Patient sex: M
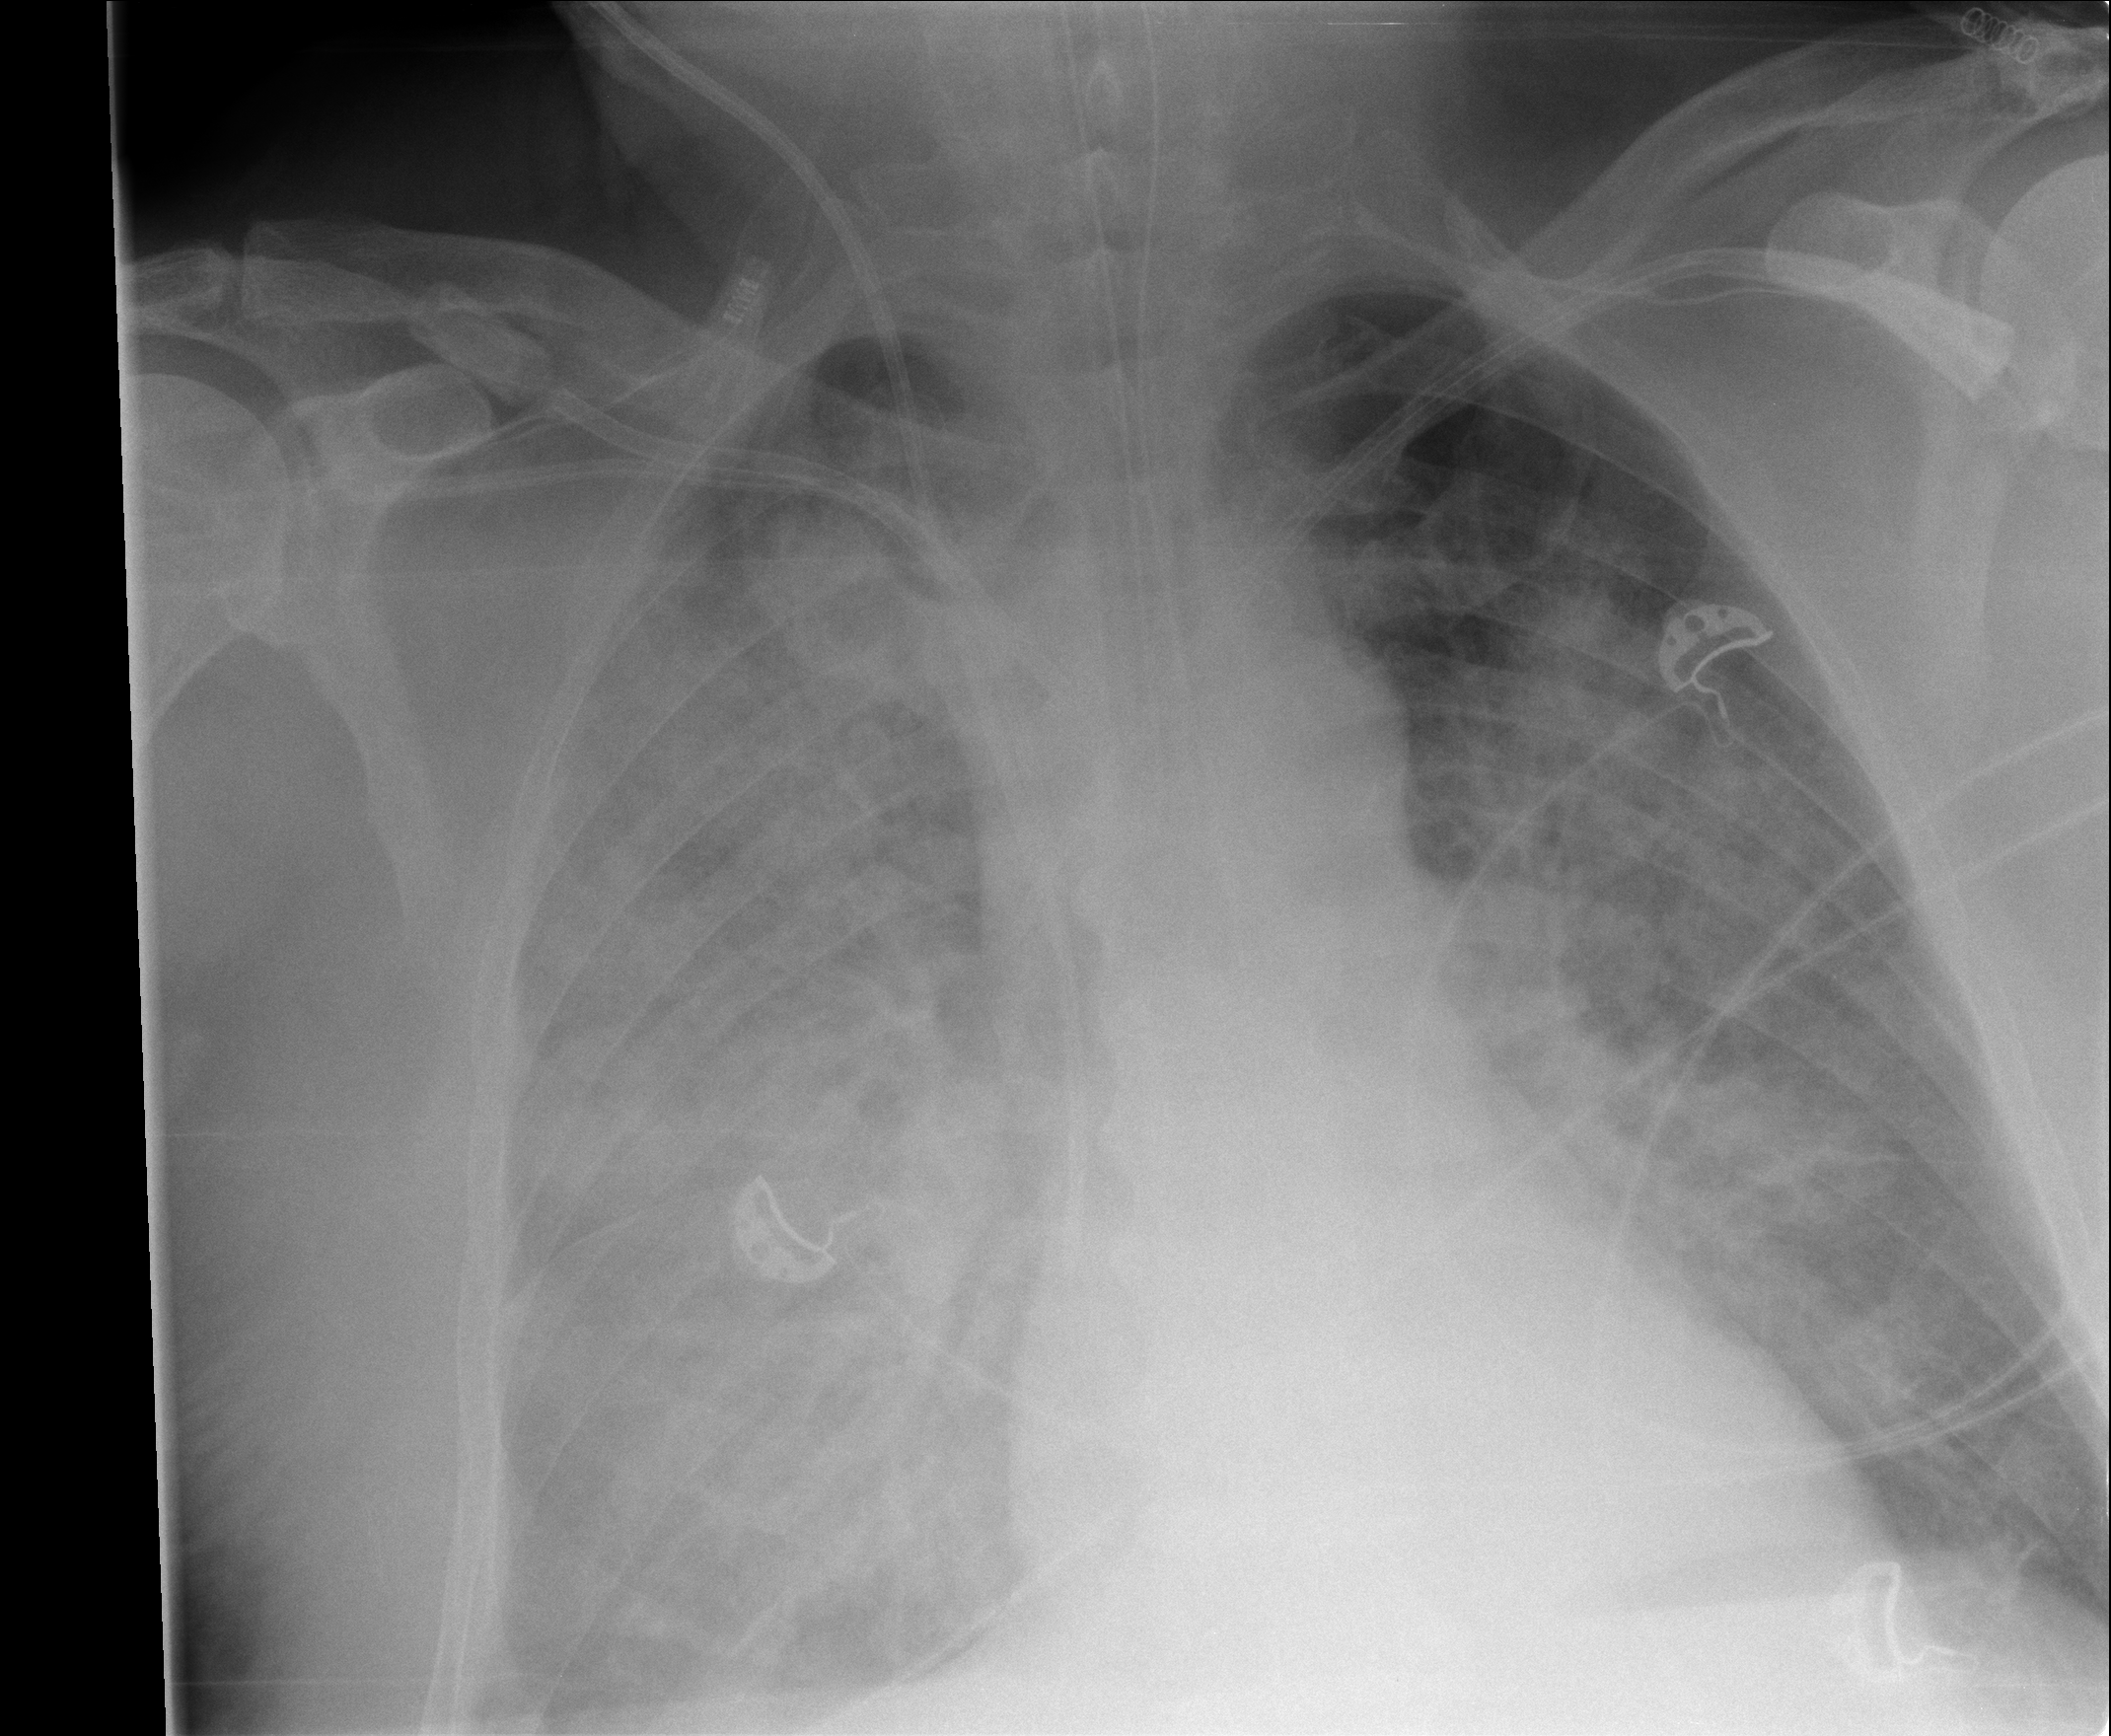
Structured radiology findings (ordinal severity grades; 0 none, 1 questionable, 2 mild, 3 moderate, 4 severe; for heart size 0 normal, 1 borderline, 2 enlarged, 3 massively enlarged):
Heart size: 0
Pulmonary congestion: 0
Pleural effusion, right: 2
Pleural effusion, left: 0
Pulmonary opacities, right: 3
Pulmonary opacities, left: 3
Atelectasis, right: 2
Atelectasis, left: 1